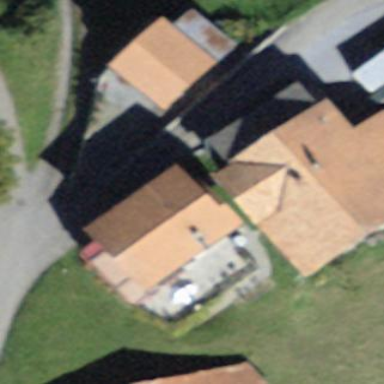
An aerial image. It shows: Residential building.